Field crop: maize
Growth stage: 2
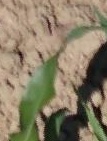
Species: maize